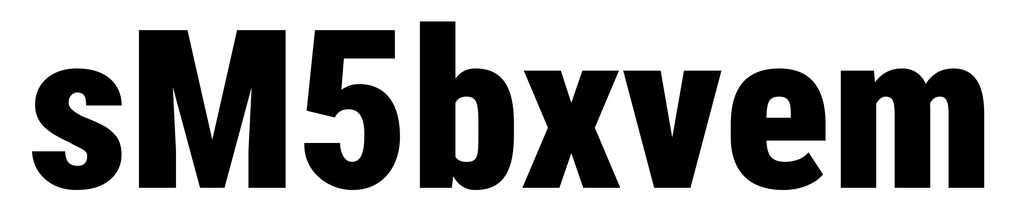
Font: Roboto_Condensed_Black